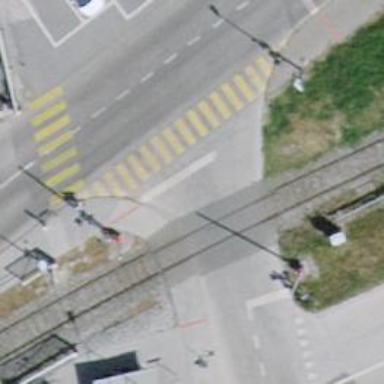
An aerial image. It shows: Railway level crossing.